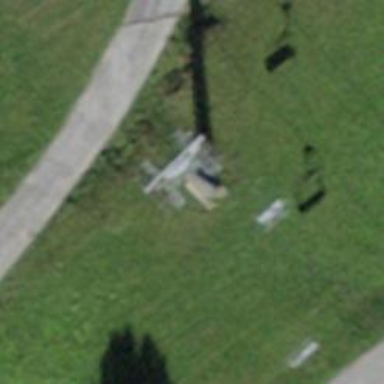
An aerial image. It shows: Pylon for aerialway.